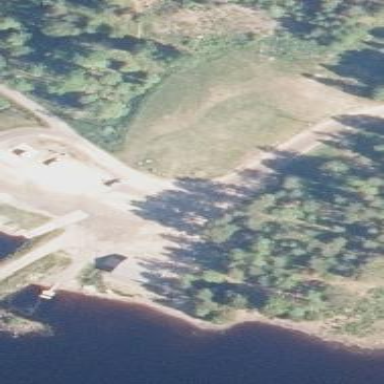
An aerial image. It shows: Unpaved surface parking area.